Question: I'm trying to nest a FormPanel inside another FormPanel. It seems that any field in the nested panel is never rendered.
This screenshot is produced by the code below it:

'''
TabItem tabItem = new TabItem("Tab Item");
FormPanel formPanel = new FormPanel();
formPanel.setHeading("Form Panel");
formPanel.setFrame(true);
TextField textField = new TextField();
textField.setFieldLabel("Text Field");
FormPanel nestedPanel = new FormPanel();
nestedPanel.setHeading("Nested Panel");
TextField nestedField = new TextField();
nestedField.setFieldLabel("Nested Field");
nestedPanel.add(nestedField);
TextField anotherField = new TextField();
anotherField.setFieldLabel("Another Field");
formPanel.add(textField);
formPanel.add(nestedPanel);
formPanel.add(anotherField);
tabItem.add(formPanel);
tabPanel.add(tabItem);
'''
Can anyone explain why the nested field does not show in the nested panel?
I've also tried using a CaptionPanel instead of a FormPanel as the nested panel, but the caption panel does not show the field label.
Any suggestions as to how I can get this to work would be most welcome. Thank you :)
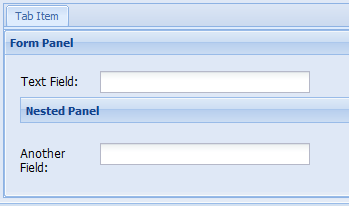
Answer: As Jason mentioned, '<form>' cannot be nested. The GXT 'FormPanel' draws a form as part of how it works, so consider drawing this layout in another way.
To emulate the appearance of the 'FormPanel', there are two basic steps.
- 'ContentPanel'- 'FormLayout'
This will look something like this (from your example)
'''
//...
ContentPanel nestedPanel = new ContentPanel(new FormLayout();
nestedPanel.setHeading("Nested Panel");
TextField nestedField = new TextField();
nestedField.setFieldLabel("Nested Field");
nestedPanel.add(nestedField);
//...
'''
The outer field will still manage any binding, and the nested field will look as if they were in a FormPanel. If not using other features of the FormPanel, it may in general make more sense to use a ContentPanel (or LayoutContainer, if you don't want the border/header) with a FormLayout.